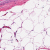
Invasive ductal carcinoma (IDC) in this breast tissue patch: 0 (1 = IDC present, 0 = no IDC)